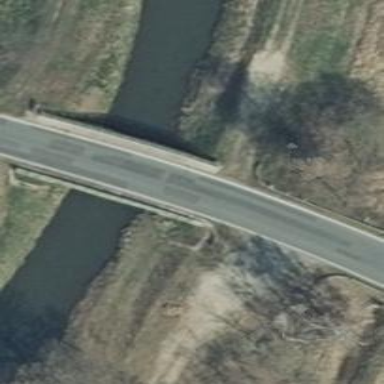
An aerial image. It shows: Asphalt road on secondary bridge.